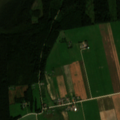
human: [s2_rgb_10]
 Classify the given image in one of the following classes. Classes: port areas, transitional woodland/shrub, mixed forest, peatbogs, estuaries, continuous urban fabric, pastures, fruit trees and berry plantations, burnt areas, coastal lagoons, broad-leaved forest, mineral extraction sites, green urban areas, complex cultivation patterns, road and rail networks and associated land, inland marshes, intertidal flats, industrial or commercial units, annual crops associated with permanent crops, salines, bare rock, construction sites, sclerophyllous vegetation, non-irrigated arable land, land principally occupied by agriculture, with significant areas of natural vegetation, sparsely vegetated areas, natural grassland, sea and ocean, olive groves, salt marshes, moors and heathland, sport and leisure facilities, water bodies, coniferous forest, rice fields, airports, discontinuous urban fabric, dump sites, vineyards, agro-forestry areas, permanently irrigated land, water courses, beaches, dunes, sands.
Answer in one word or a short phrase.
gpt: non-irrigated arable land, complex cultivation patterns, coniferous forest, mixed forest, transitional woodland/shrub, peatbogs